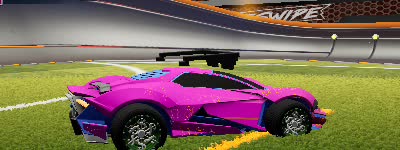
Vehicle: werewolf